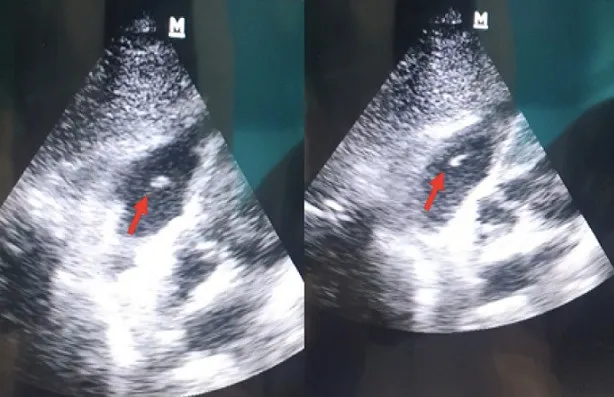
Control transthoracic echocardiography performed 2 weeks after treatment initiation showing a reduction of the tricuspid vegetation size (red arrow).
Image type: radiology (ultrasound)